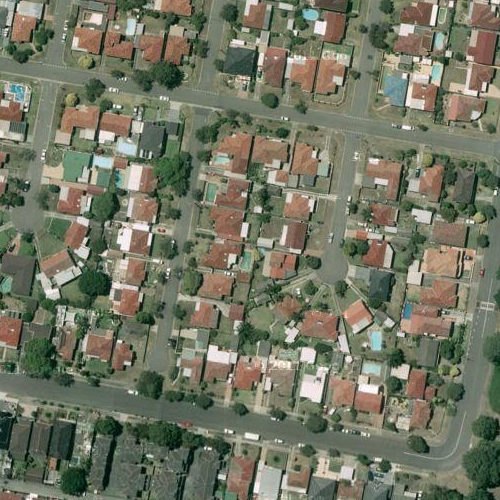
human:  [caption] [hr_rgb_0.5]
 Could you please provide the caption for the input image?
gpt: A residential area with many houses of red and orange roofs arranged neatly .

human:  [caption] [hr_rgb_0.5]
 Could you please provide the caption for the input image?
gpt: A dense residential area with many houses arranged neatly .

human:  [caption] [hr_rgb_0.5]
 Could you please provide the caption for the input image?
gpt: Many houses arranged neatly with a wide road go through this area .

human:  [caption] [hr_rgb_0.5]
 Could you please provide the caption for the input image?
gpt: This is a dense residential area with many houses arranged neatly .

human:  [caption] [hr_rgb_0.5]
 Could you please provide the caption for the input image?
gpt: A residential area with lots of houses arranged neatly while a wide road go through this area .